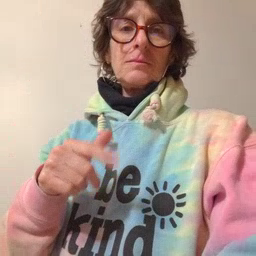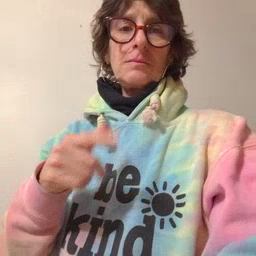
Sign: awake